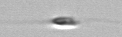
Label: flagellate_morphotype3